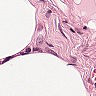
Metastatic tissue present: no